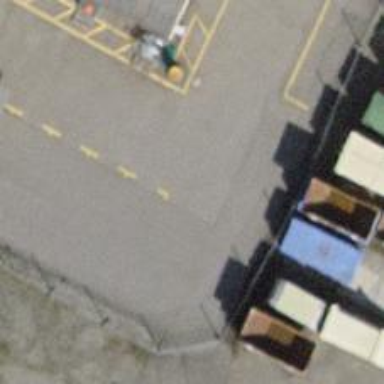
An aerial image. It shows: Recycling center with scrap metal recycling facilities.